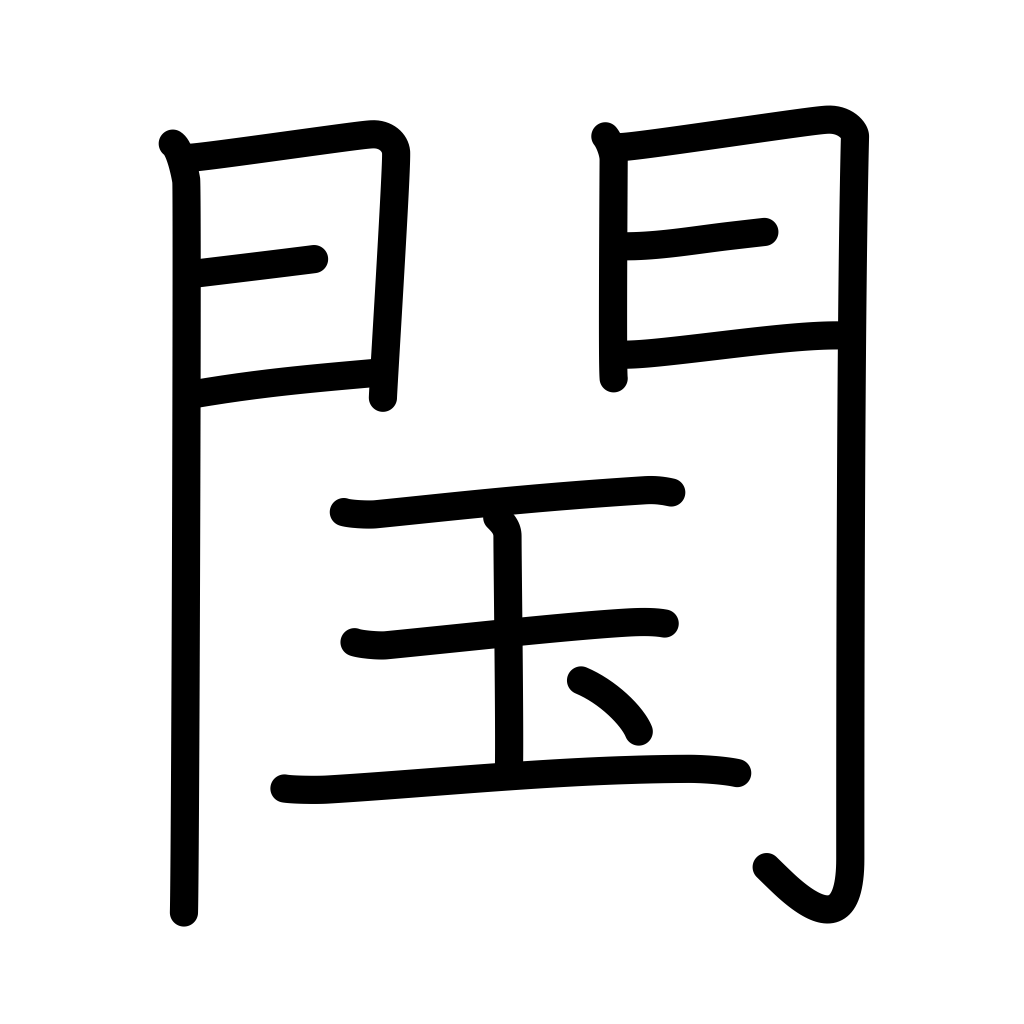
Meaning: intercalation, illegitimate throne